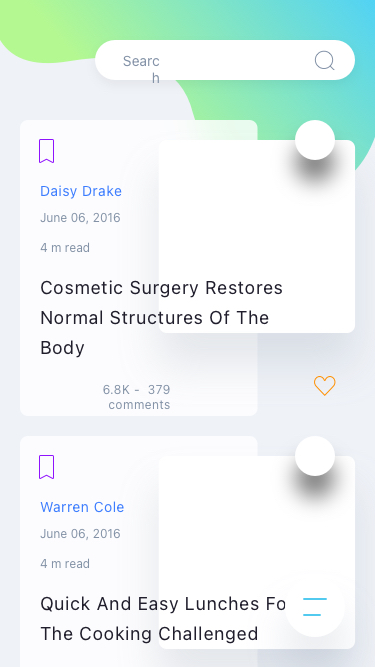
Text in this UI design:
6.8K -  379 comments
Daisy Drake
June 06, 2016

4 m read
Cosmetic Surgery Restores Normal Structures Of The Body
Warren Cole
June 06, 2016

4 m read
Quick And Easy Lunches For The Cooking Challenged
Search